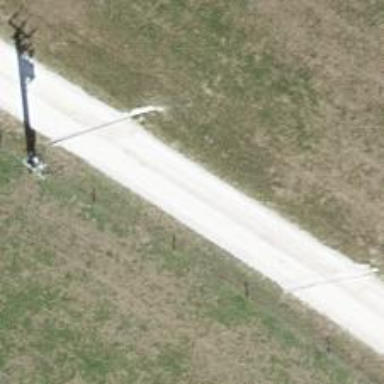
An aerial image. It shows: Service road with fine gravel surface.